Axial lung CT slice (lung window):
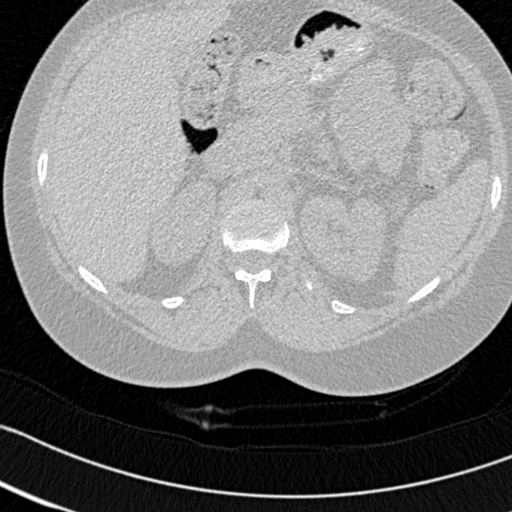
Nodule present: no